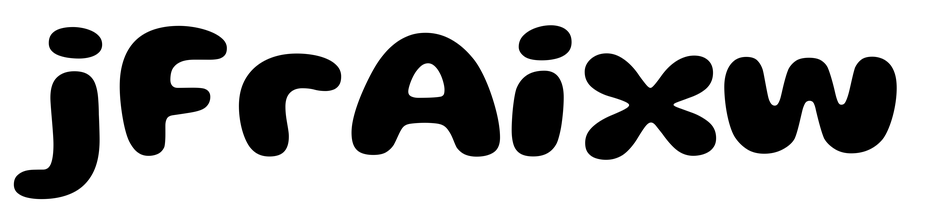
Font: Gluten_Bold